Field crop: maize
Growth stage: 2
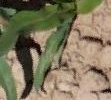
Species: maize